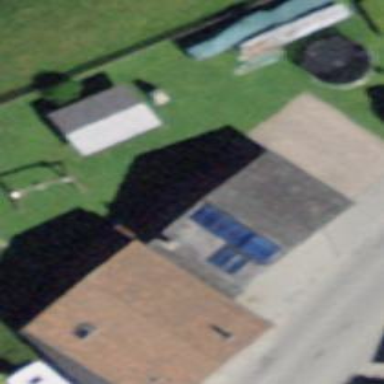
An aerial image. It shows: Simple house.